Как показано на рисунке, наверху зафиксированной наклонной плоскости закреплён неподвижный блок. Угол наклона плоскости равен $\theta$. Через блок перекинута лёгкая нить, концы которой прикреплены к брускам $A$ и $B$, и часть нити, соединённая с $B$, вертикальна. Масса $A$ равна $m_A=0.15~\text{кг}$, а масса $B$ — $m_B=0.10~\text{кг}$, коэффициент трения между $A$ и наклонной плоскостью равен $\mu=0.2$, а угол $\theta=30^{\circ}$. В некоторый момент времени пуля массой $m=0.010~\text{кг}$ попадает в $A$, двигаясь перед столкновением под углом $\varphi$ к наклонной плоскости со скоростью $v=20~\frac{\text{м}}{\text{с}}$. При решении задачи трением в оси блока пренебрегайте. Ускорение свободного падения примите равным $g=10~\frac{\text{м}}{\text{с}^2}$.
Опишите дальнейшее движение системы при $\varphi=45^{\circ}$. Найдите скорость $v$ бруска $A$ непосредственно после попадания в него пули при различных значениях $\varphi$ в диапазоне $45^{\circ} < \varphi < 90^{\circ}$.
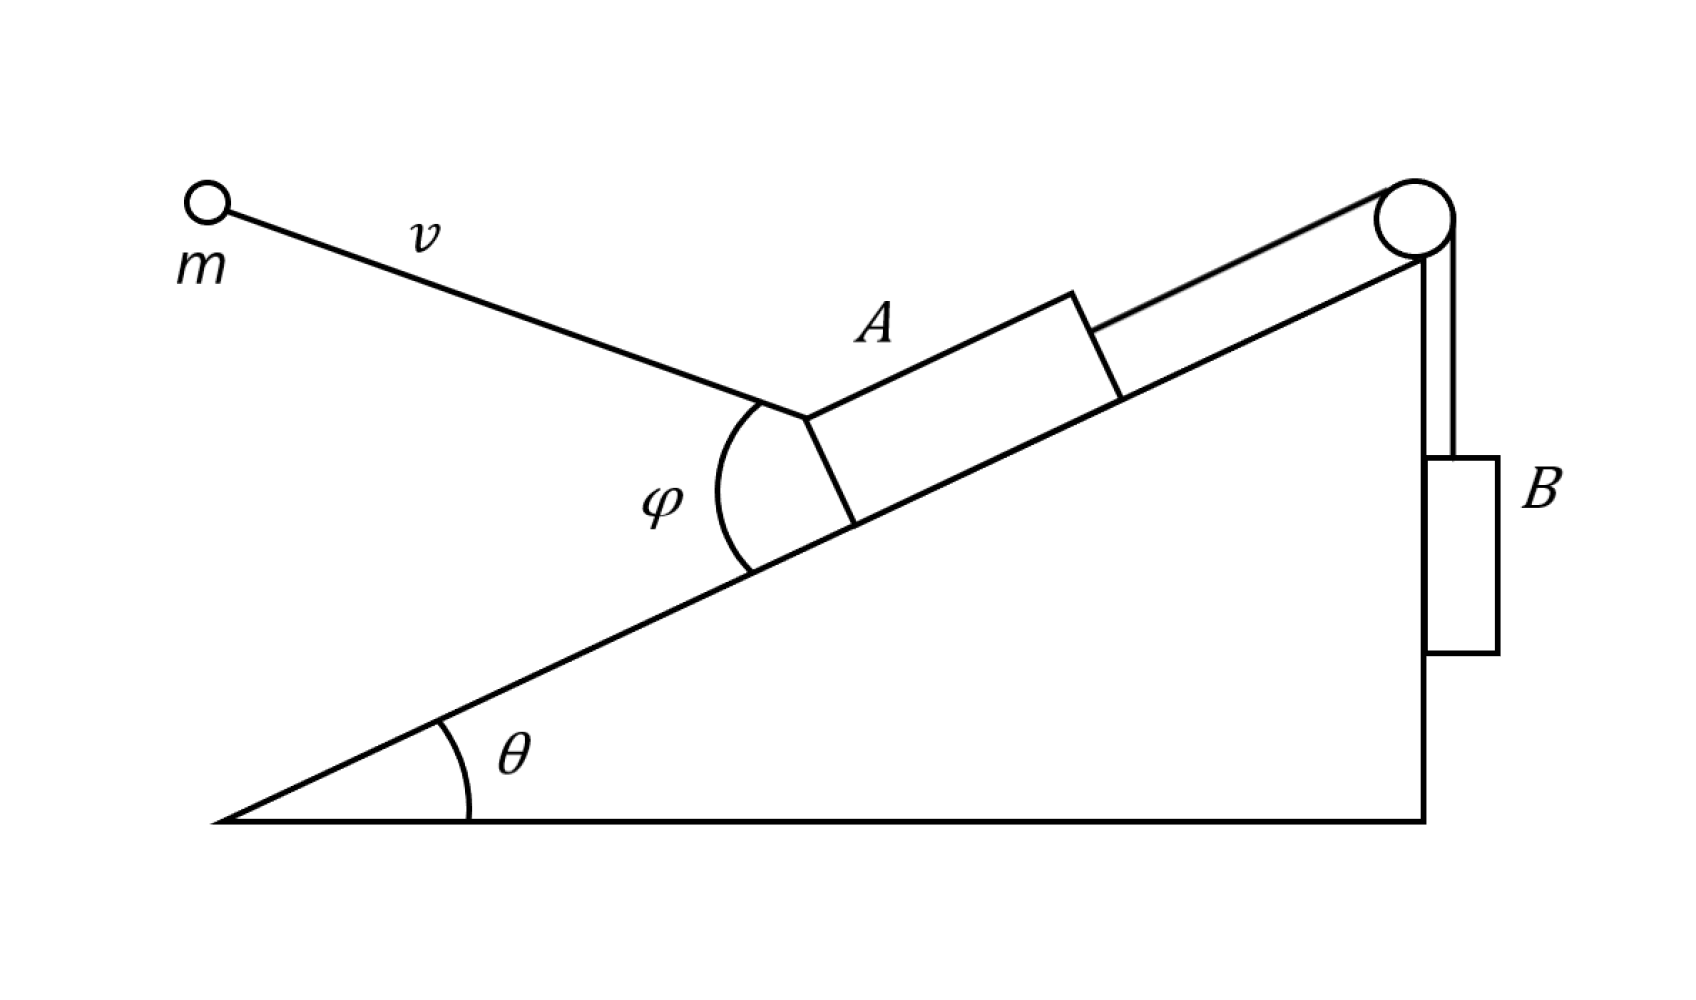
Ответ: Непосредственно после попадания пули скорость бруска $A$ будет равна $v=0.71~\frac{\text{м}}{\text{с}}$, он будет двигаться с ускорением $a=-3.27~\frac{\text{м}}{\text{с}^2}$, брусок $B$ будет свободно падать вниз, нить не будет натянута. Через $t_1=0.086~\text{с}$ брусок $A$ будет двигаться со скоростью $v_A=0.14~\frac{\text{м}}{\text{с}}$, а брусок $B$ — со скоростью $v_B=0.86~\frac{\text{м}}{\text{с}}$. В этот момент нить снова натянется, к этому моменту бруски пройдут $H_1=0.037~\text{м}$. После этого бруски будут двигаться с одинаковыми скоростями, равными сначала $v'=0.41~\frac{\text{м}}{\text{с}}$, и ускорением $a'=-0.31~\frac{\text{м}}{\text{с}^2}$. Ещё через $t_2=1.31~\text{с}$ бруски остановятся, пройдя к этому моменту ещё $H_2=0.27~\text{м}$. Всего бруски пройдут $H=0.31~\text{м}$. Сразу после попадания пули скорость бруска $A$ составит$$v=\frac{mv_0\left(\cos{\varphi}-\mu\sin{\varphi}\right)}{m+m_A},$$если $45^{\circ} < \varphi < \arctan{\mu^{-1}}=78.7^{\circ}$; и $v=0,$ если $78.7^{\circ} \leq \varphi < 90^{\circ}$.
Темы:
T, Механика, Динамика, Китайские